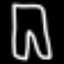
Label: pants